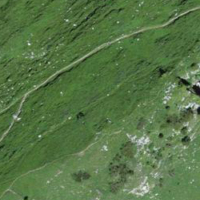
EUNIS habitat code: 23
Species observed at this site:
Astrantia major
Gentiana bavarica
Silene acaulis
Eristalis pertinax